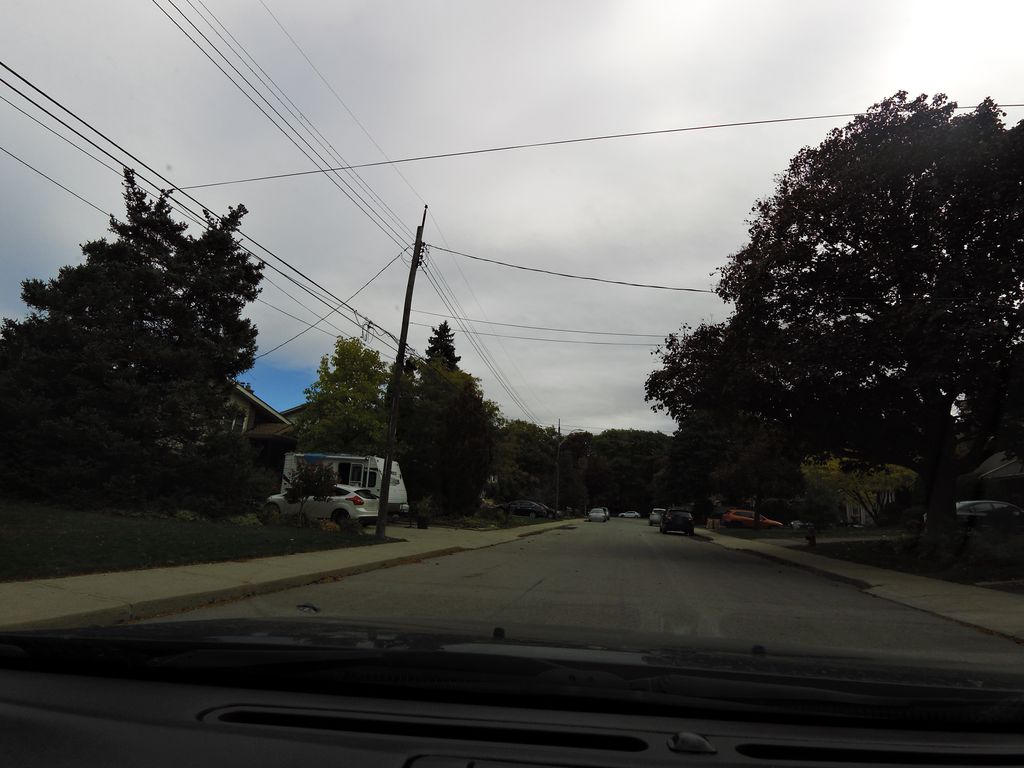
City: hamilton